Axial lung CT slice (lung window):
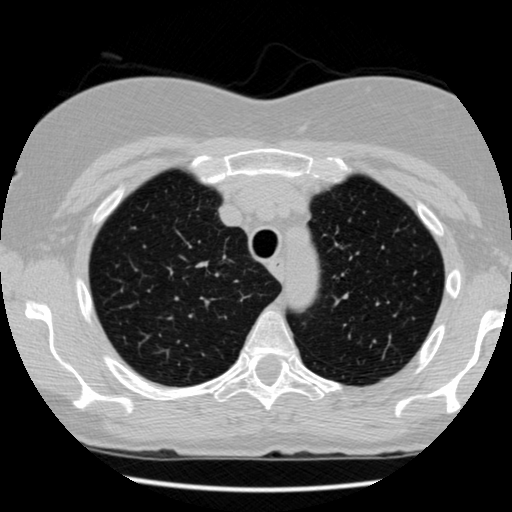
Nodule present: no